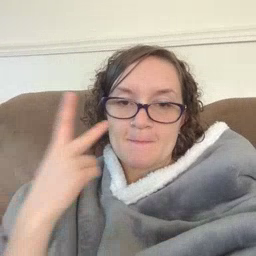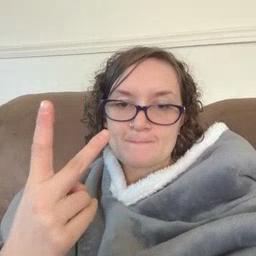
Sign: see